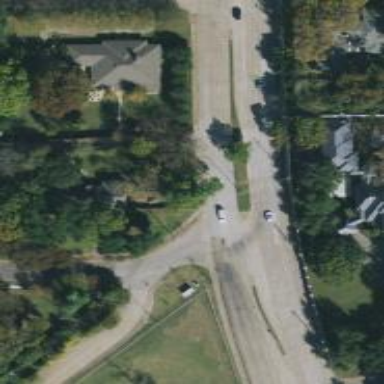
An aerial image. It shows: Secondary road.